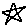
Label: star